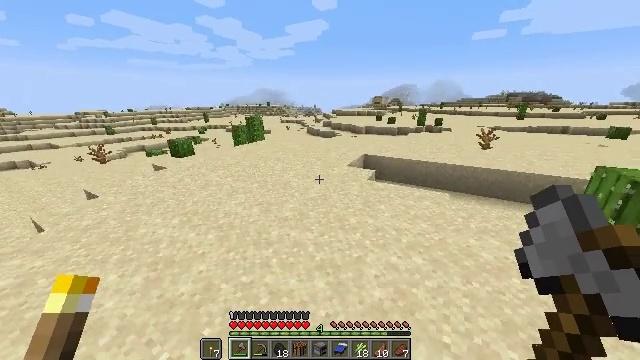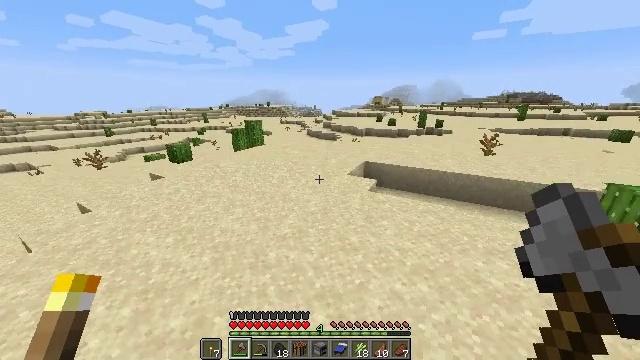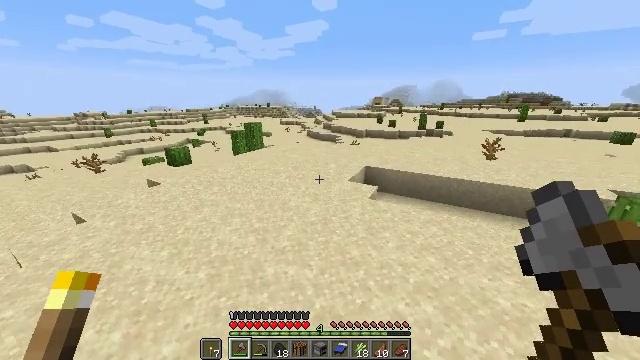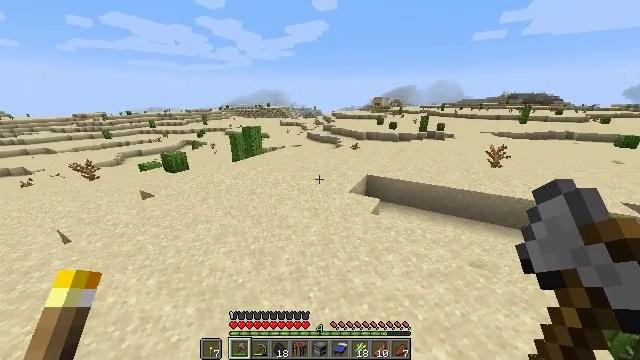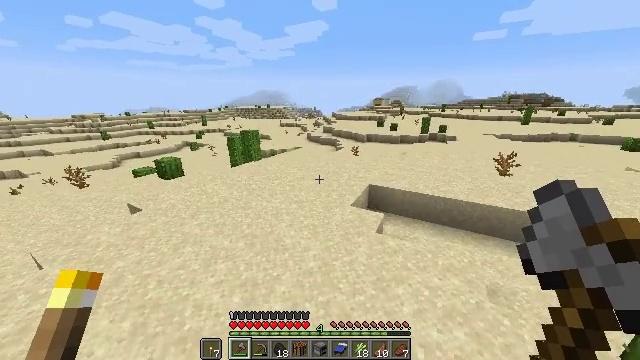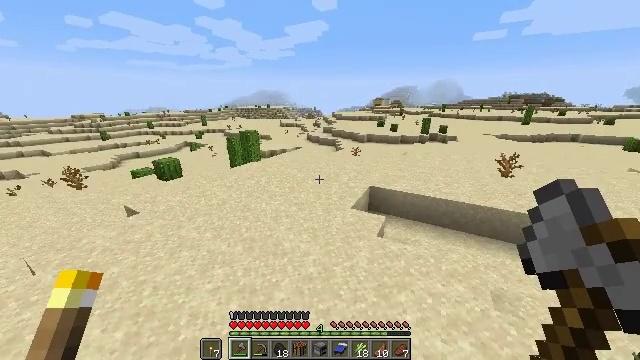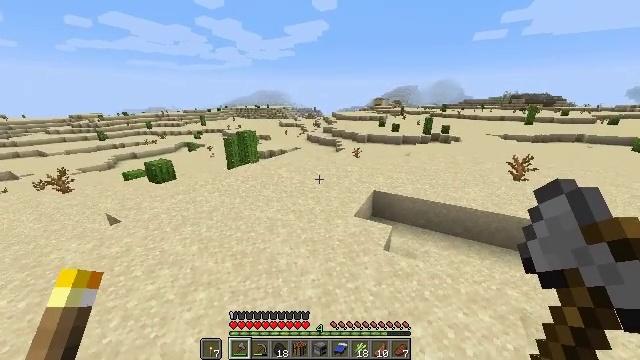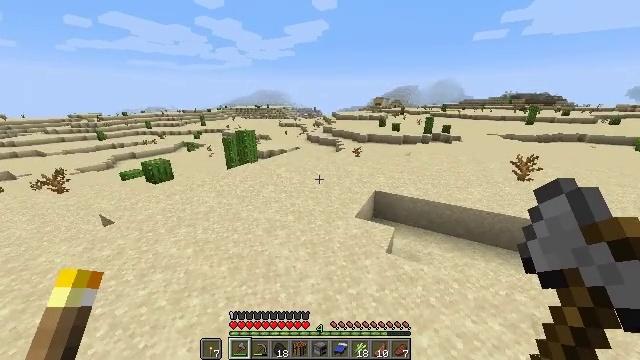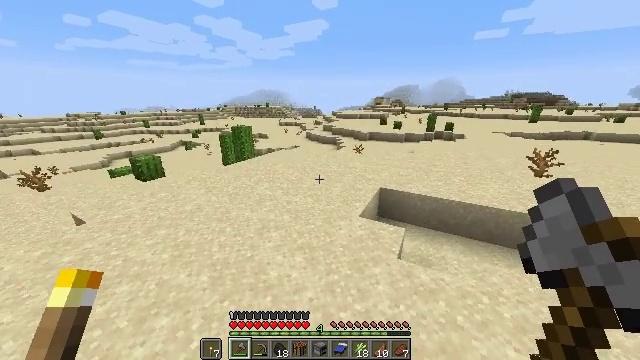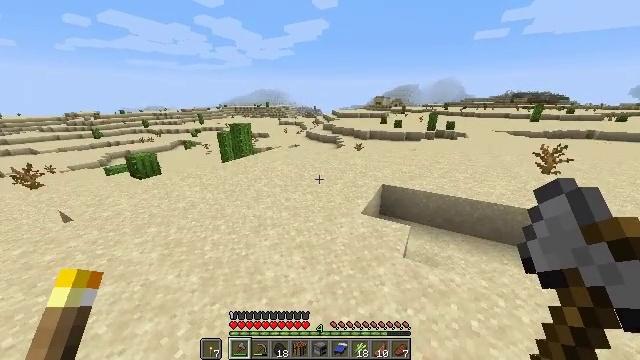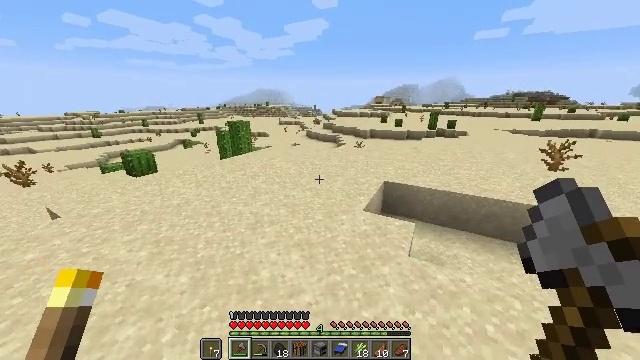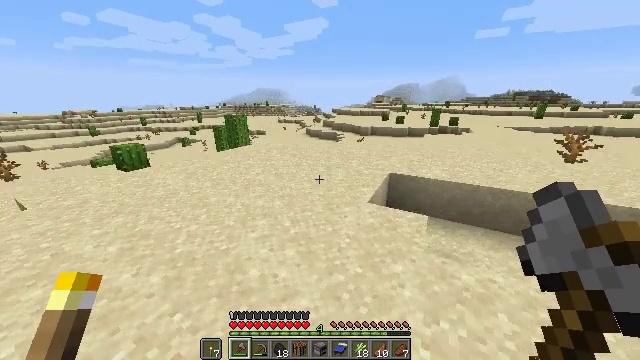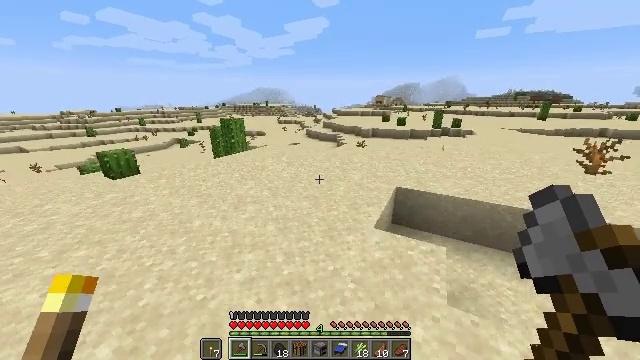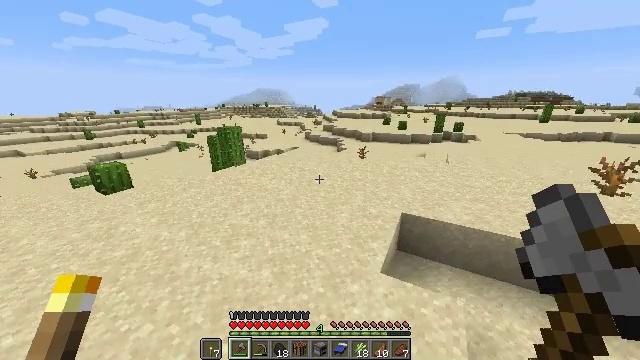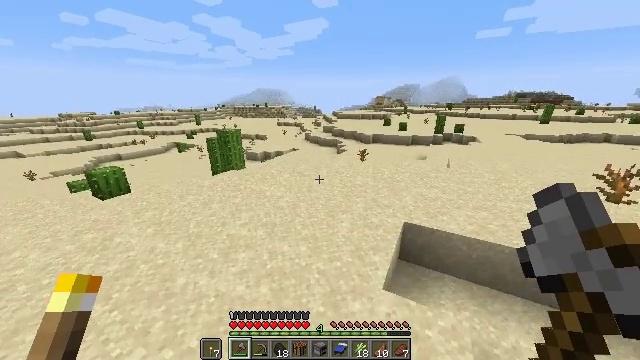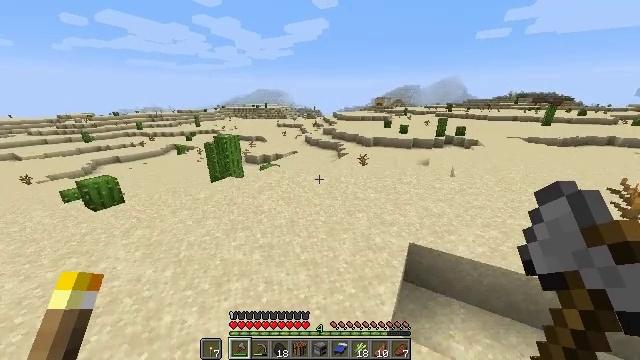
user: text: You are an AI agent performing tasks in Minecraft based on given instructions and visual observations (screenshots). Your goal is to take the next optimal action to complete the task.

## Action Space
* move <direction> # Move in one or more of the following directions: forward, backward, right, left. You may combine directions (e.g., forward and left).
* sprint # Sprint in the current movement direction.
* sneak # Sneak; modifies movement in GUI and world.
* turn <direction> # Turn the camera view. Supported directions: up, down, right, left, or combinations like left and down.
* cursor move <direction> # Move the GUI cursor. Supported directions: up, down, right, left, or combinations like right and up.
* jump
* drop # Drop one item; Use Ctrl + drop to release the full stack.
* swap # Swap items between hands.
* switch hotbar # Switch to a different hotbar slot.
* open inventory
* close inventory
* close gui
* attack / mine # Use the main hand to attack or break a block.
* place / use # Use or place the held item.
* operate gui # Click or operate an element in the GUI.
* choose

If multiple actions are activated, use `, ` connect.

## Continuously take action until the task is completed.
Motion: motion action
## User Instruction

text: Break the block of blue terracotta.
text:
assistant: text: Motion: move forward, sprint, jump
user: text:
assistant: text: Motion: move forward, sprint, jump
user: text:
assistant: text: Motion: move forward, sprint, jump
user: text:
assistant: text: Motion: move forward, sprint, jump
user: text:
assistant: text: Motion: move forward, sprint, jump
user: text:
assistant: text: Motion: move forward, sprint, jump
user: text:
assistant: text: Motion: move forward, jump
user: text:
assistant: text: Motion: move forward, jump
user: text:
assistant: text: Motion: move forward, jump
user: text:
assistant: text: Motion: move forward, jump
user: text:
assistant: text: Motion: move forward, sprint, jump
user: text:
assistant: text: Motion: move forward, sprint, jump
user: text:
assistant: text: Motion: move forward, sprint, jump
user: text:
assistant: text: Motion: move forward, sprint, jump
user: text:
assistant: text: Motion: move forward, sprint, jump
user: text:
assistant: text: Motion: move forward, sprint, jump
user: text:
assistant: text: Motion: move forward, sprint, jump
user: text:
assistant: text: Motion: move forward, sprint, jump
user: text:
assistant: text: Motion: move forward, sprint, jump
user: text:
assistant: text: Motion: move forward, sprint, jump
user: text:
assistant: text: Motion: move forward, sprint, jump
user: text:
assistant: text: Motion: move forward, sprint, jump
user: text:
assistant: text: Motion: move forward, sprint, jump
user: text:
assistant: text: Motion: move forward, sprint, jump
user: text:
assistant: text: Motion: move forward, sprint, jump
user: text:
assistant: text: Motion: move forward, sprint, jump
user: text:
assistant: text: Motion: move forward, sprint, jump
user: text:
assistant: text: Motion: move forward, sprint, jump
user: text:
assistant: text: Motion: move forward, sprint, jump
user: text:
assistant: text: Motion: move forward, sprint, jump